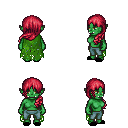
a pixel art fantasy rpg character, female body template, orc, green skin, green tattered cape, teal pants, ruby red left-swept hairstyle, black slippers, four views (front, back, left, right), 2x2 character sprite sheet, small pixel art, hard edges, no anti-aliasing